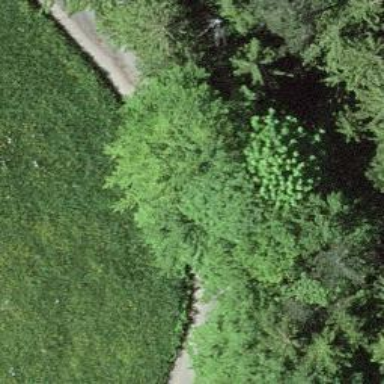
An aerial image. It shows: Paved track road with grade1 track type.